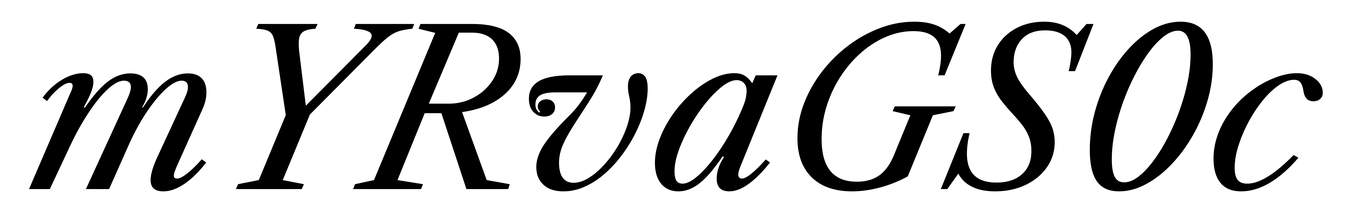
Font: LibreCaslonText-Italic_Italic